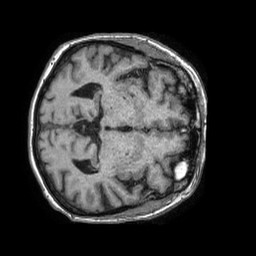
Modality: T1w
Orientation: axial
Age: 67
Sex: female
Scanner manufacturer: philips
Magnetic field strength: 1.5 T
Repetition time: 0.007537 s
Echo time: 0.003421 s